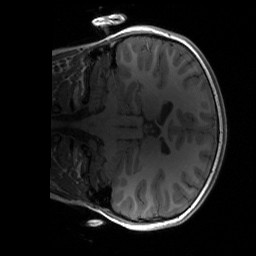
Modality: T1w
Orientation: coronal
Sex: female
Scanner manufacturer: siemens
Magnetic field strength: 3 T
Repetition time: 1.9 s
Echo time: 0.00243 s